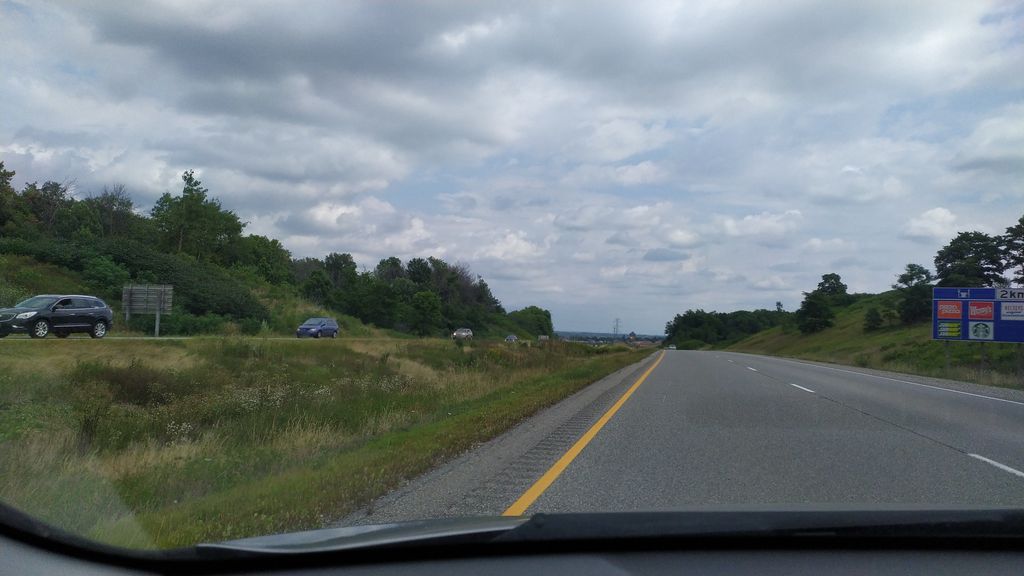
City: kitchener-waterloo